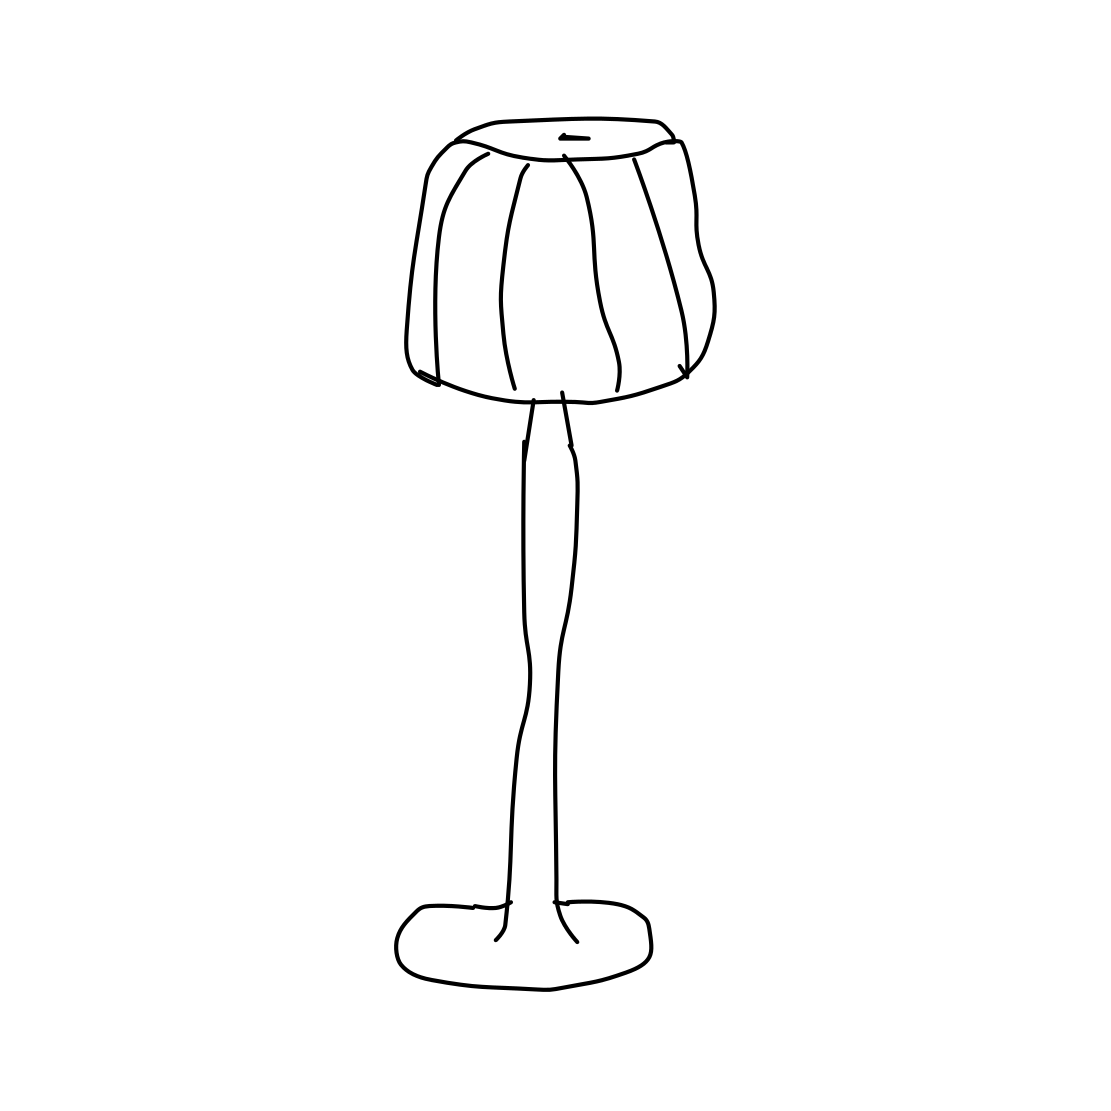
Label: floor lamp